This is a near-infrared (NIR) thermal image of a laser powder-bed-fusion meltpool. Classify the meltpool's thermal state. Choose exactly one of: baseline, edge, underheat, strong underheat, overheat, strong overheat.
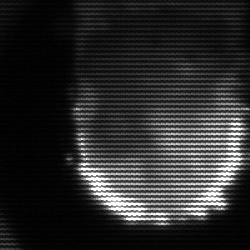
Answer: baseline